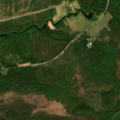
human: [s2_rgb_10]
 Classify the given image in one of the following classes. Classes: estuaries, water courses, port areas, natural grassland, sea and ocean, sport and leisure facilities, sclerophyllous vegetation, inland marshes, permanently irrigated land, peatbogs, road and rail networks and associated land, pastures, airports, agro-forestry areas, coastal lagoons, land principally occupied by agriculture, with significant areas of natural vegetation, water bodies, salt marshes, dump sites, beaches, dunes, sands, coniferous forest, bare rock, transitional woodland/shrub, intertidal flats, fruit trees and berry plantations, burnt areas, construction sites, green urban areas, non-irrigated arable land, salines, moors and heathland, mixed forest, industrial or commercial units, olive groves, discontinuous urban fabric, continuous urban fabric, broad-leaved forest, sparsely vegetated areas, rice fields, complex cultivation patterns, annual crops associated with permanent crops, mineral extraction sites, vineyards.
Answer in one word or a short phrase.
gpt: mixed forest, transitional woodland/shrub